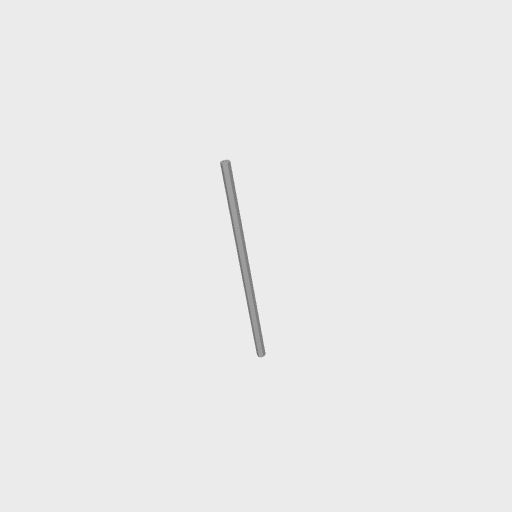
Part: Standoff8RID192